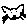
Label: cat